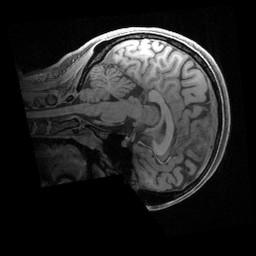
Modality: T1w
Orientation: sagittal
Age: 27
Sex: female
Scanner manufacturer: siemens
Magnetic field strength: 3 T
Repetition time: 2.4 s
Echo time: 0.00241 s